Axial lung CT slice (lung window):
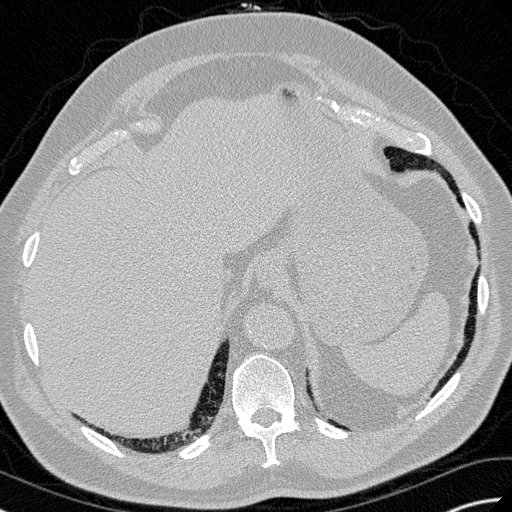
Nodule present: no